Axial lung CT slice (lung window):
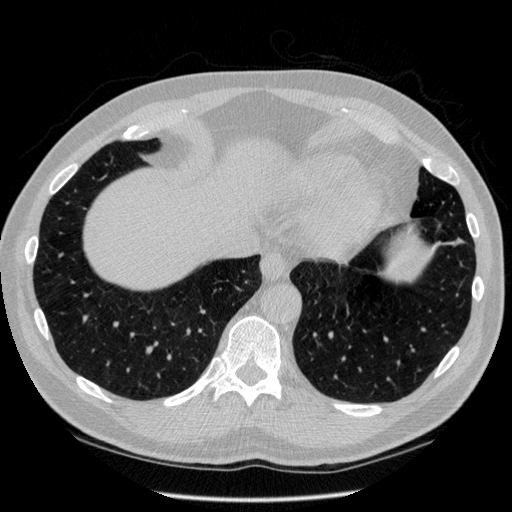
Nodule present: no